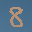
Label: 8